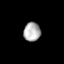
Tissue: skin
Cell type: Epithelial cells
Senescence score: 0.2784
Nuclear area (px): 312
Mean DAPI intensity: 176.426